Question: For a circuit like this:

How do you decide how many pins would be needed? Listening back to the lecture someone declared it as 19, but I don't know where that value has came from. Could someone explain or the label the diagram for how we get 19 ?
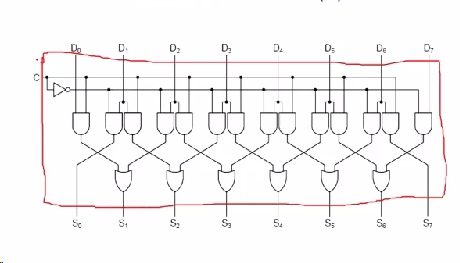
Answer: 19 pins = 9 inputs + 8 outputs + 1 power + 1 ground